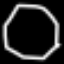
Label: octagon